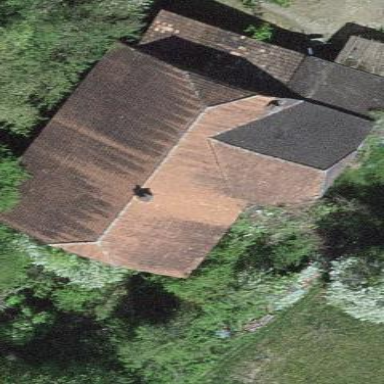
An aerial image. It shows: Farm building.